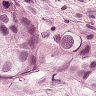
Metastatic tissue present: yes